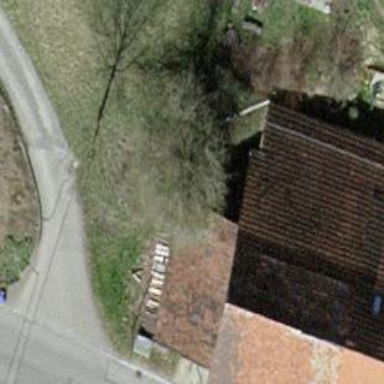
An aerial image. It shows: Gabled roof farm building.